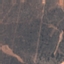
Label: HerbaceousVegetation